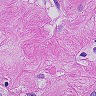
Metastatic tissue present: yes